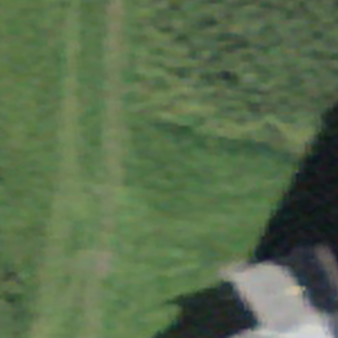
Label: other